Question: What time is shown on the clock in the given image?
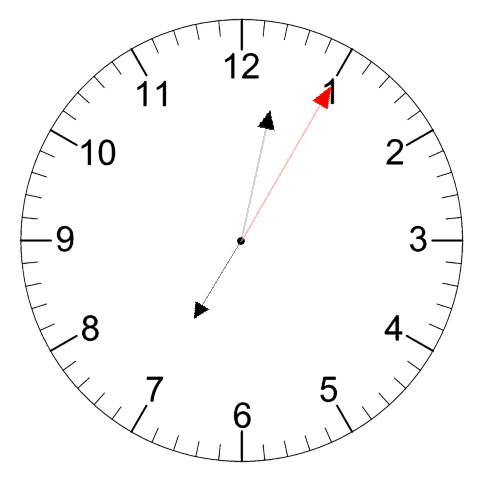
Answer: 07:02:05